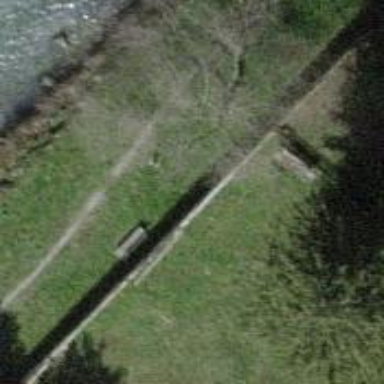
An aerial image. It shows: Bench.